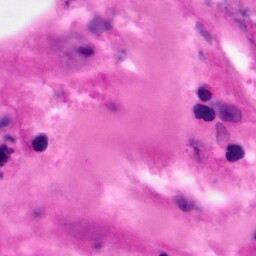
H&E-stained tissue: Pancreatic